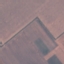
Land use / land cover class: AnnualCrop